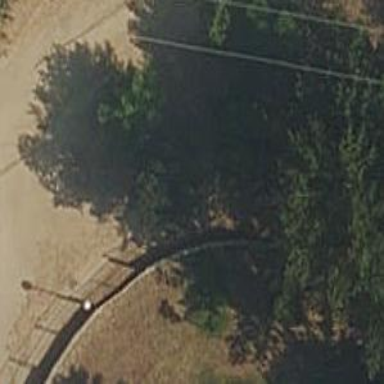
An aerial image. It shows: Fence is in the image.